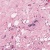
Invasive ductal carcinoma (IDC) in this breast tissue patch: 1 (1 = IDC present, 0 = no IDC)